Aerial crown-view tile of a tropical tree (Barro Colorado Island, Panama), acquired 20250217:
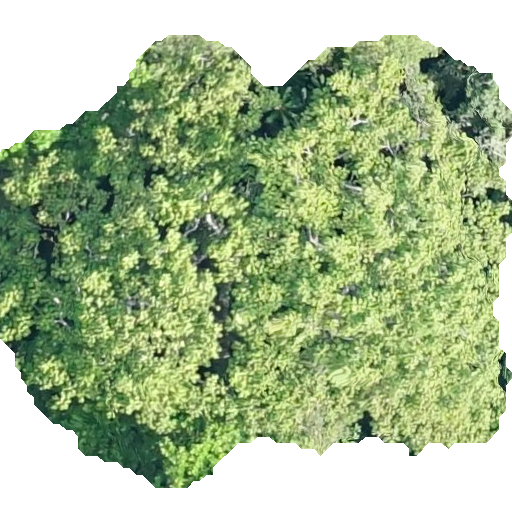
Species: Sterculia apetala
GBIF accepted scientific name: Sterculia apetala
Crown area: 280.336 m²